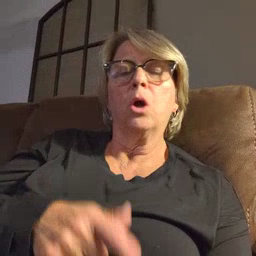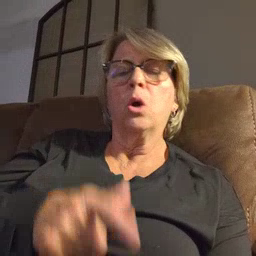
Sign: grandpa